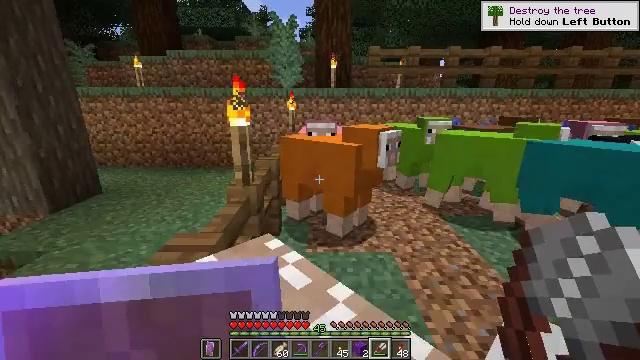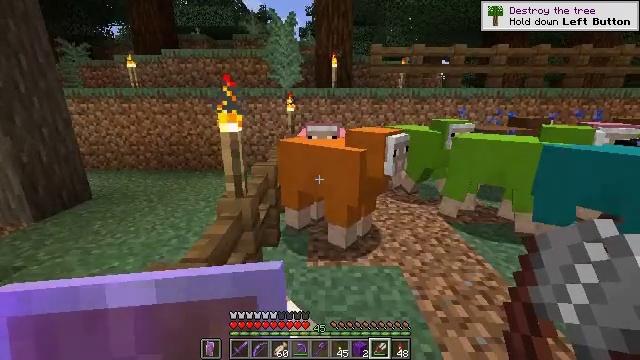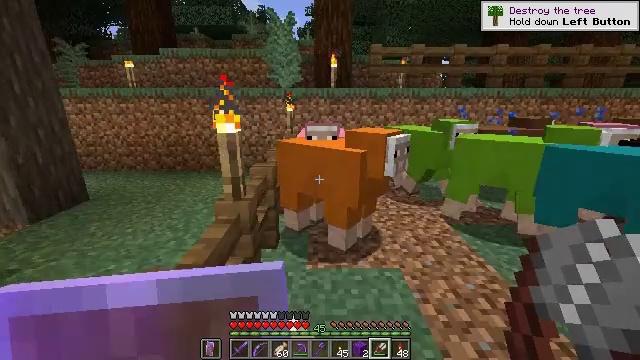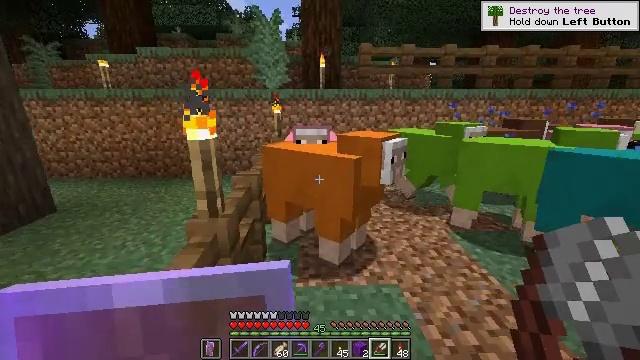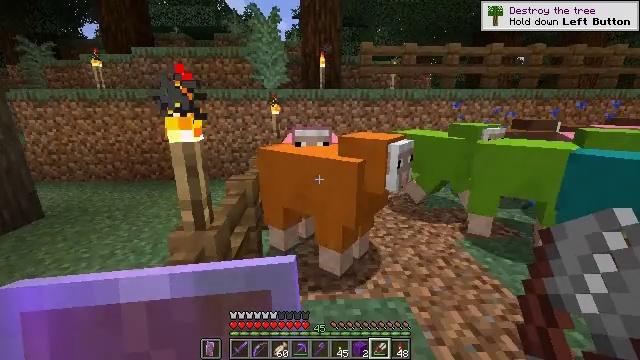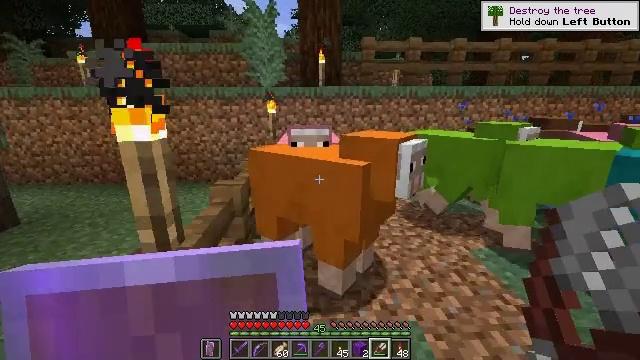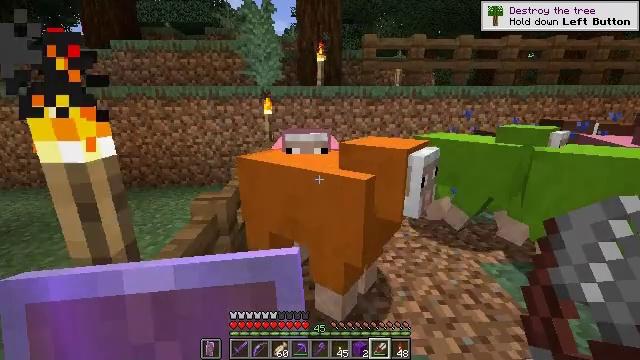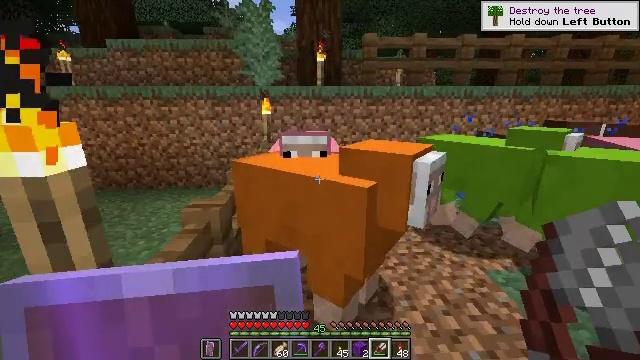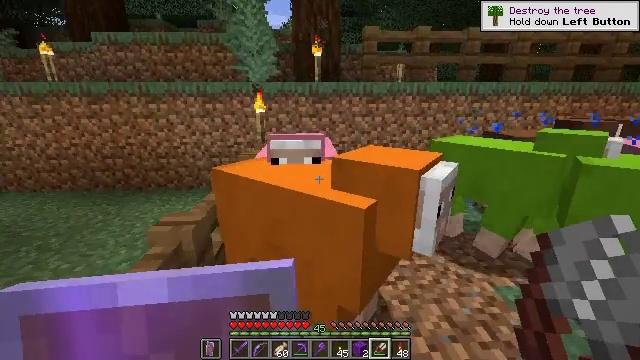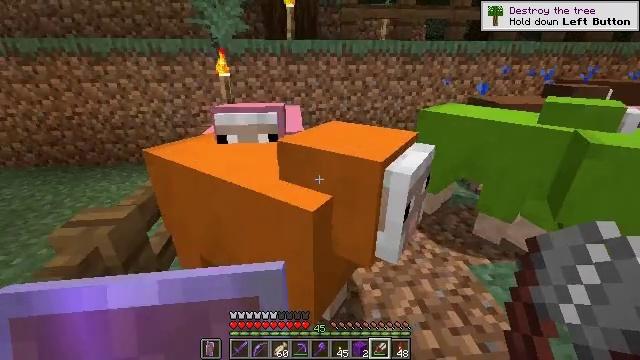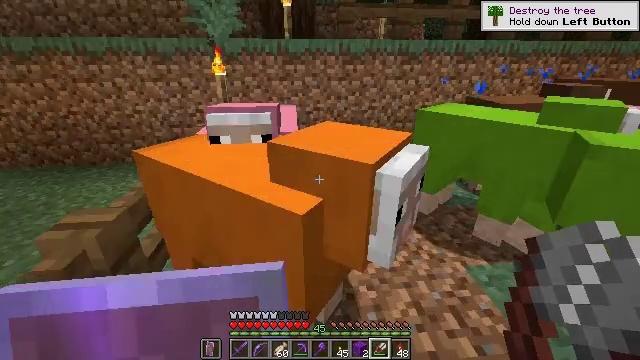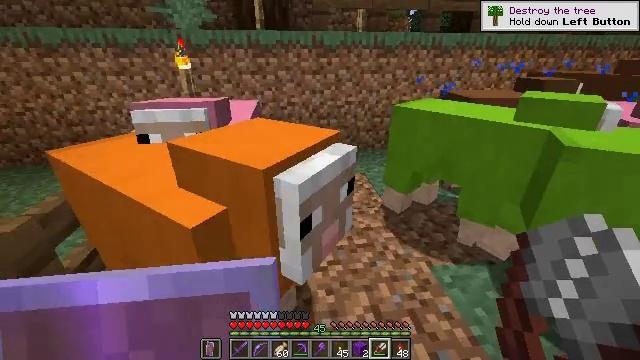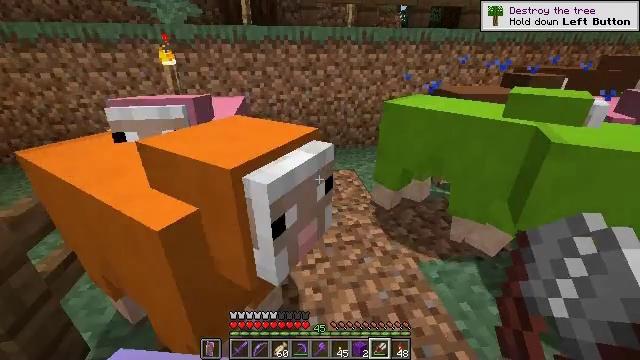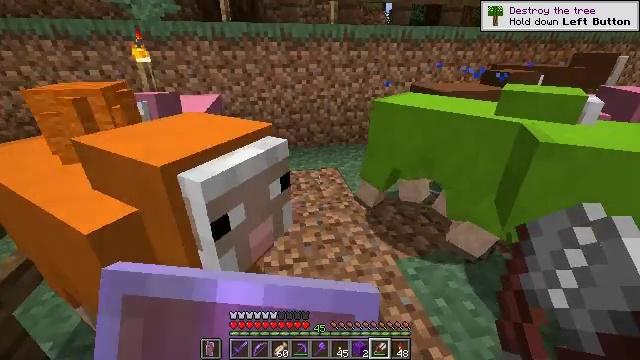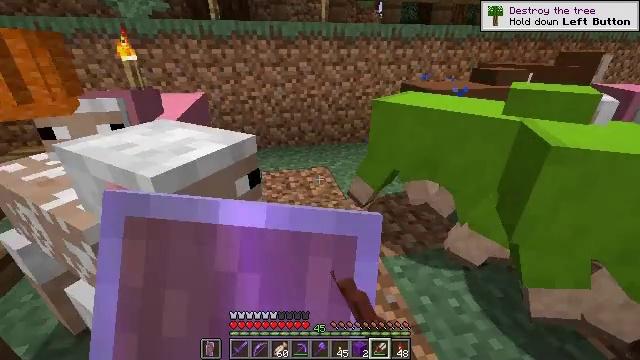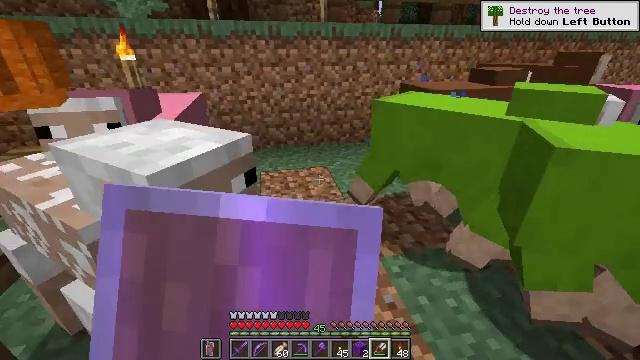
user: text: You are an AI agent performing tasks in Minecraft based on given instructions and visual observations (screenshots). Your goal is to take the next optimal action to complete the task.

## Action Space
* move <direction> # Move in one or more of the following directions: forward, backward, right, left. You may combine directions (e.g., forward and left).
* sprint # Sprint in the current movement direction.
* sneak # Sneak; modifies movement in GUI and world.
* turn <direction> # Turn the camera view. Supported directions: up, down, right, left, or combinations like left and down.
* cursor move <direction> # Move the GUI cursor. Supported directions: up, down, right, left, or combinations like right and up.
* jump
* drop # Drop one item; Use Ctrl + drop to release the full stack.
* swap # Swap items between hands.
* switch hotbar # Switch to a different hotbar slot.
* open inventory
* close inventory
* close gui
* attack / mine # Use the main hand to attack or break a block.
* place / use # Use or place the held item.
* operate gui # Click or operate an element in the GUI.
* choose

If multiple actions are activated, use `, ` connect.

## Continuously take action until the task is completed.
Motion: motion action
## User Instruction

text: Collect the light blue shulker box into your inventory.
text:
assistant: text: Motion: move forward
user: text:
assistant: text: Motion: move forward
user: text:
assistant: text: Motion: move forward, turn right
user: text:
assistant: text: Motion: move forward
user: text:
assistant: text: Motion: move forward
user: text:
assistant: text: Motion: move forward
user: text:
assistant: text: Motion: move forward
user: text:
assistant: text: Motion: move forward and move right, use / place
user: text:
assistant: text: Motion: move forward and move right, turn right and down, use / place
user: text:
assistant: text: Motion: move right, use / place
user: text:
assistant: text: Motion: move right, turn right and down, use / place
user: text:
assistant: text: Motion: move right, turn right, use / place
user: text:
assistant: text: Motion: move right, turn right, use / place
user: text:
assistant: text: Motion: move right, use / place
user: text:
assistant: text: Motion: move right, use / place
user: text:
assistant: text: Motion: move right, use / place
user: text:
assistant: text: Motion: move right, use / place
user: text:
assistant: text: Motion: move right, turn right, use / place
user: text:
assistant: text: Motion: move right, turn right, use / place
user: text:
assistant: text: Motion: move right, turn right, use / place
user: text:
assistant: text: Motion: move right, turn right, use / place
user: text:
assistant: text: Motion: move right, turn right, use / place
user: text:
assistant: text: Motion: move right, turn right, use / place
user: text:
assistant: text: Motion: move right, turn right, use / place
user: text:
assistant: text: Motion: move right
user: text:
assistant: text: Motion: turn right
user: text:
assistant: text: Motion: use / place
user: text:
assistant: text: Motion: use / place
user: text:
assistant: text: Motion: move forward, use / place
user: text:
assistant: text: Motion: move forward, turn right